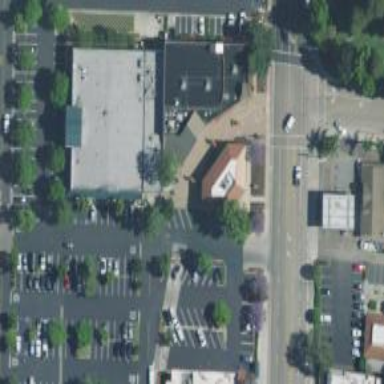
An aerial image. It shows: Pharmacy building providing healthcare services.